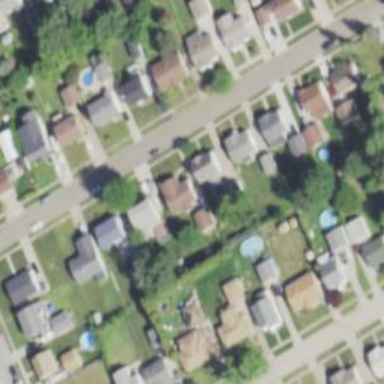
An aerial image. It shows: Neighborhood.